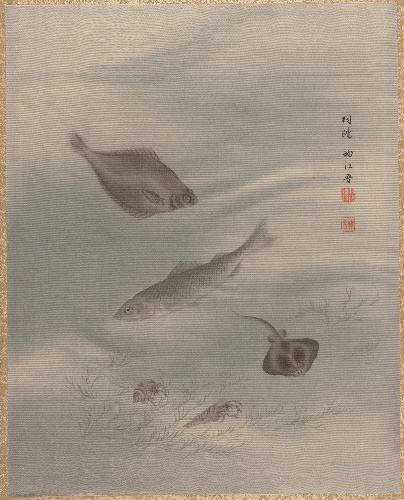
Artist: Seki Shūkō
Artist bio: Japanese, 1858–1915
Date: ca. 1890–92
Object type: Album leaf
Classification: Paintings
Medium: Album leaf; silk
Culture: Japan
Period: Meiji period (1868–1912)
Dimensions: 13 1/2 x 10 3/4 in. (34.3 x 27.3 cm)
Department: Asian Art
Credit line: Charles Stewart Smith Collection, Gift of Mrs. Charles Stewart Smith, Charles Stewart Smith Jr., and Howard Caswell Smith, in memory of Charles Stewart Smith, 1914
Accession year: 1914
Repository: Metropolitan Museum of Art, New York, NY
Tags: Fish